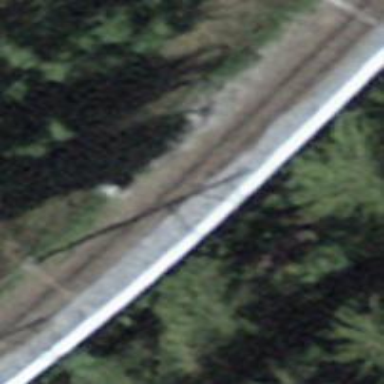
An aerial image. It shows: Narrow-gauge railway with electrified contact line.